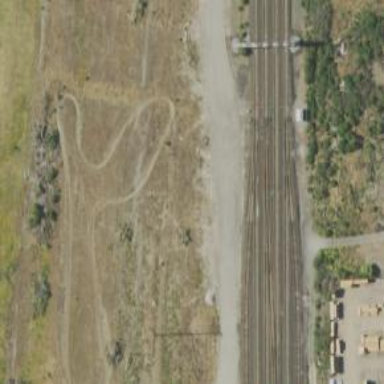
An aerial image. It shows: Railway siding for service.